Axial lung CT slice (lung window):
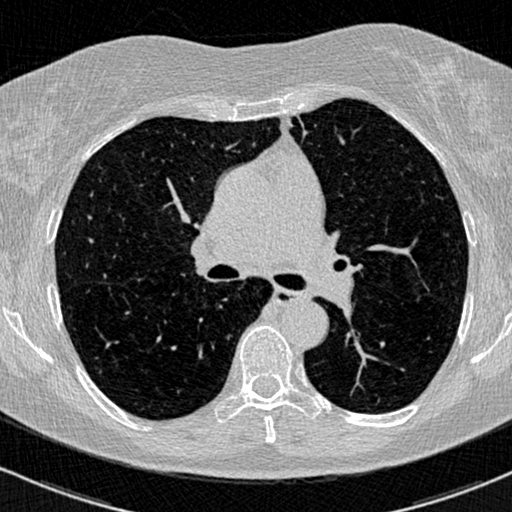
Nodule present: no